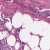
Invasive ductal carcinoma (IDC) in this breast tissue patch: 1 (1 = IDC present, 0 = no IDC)